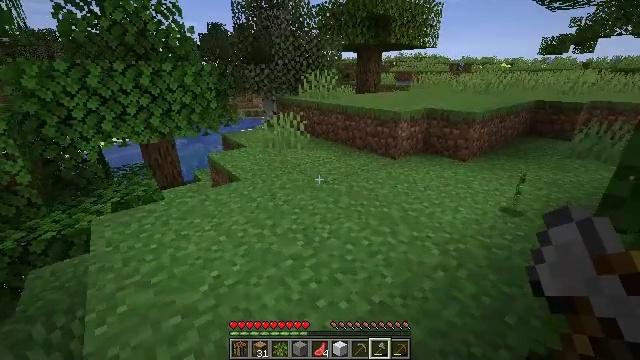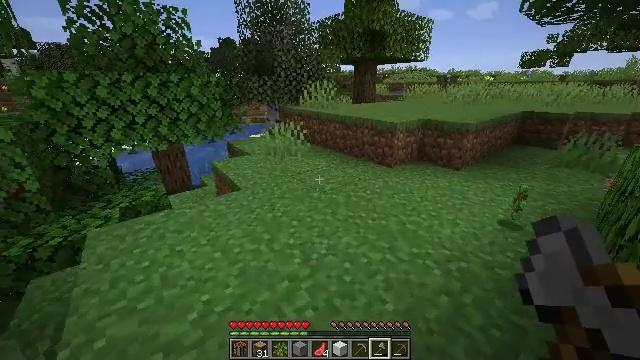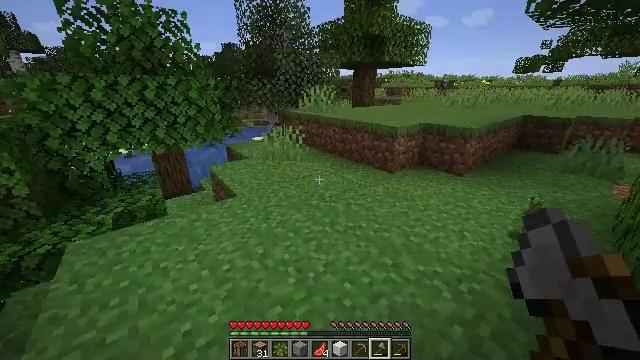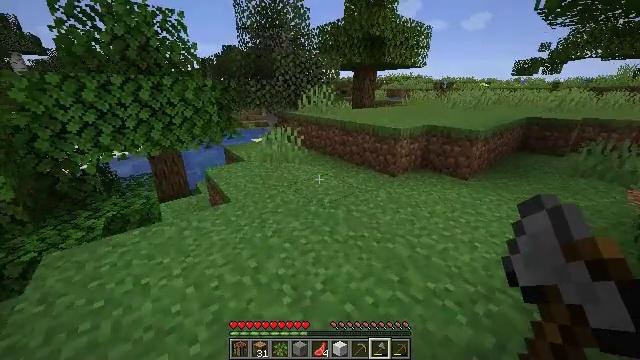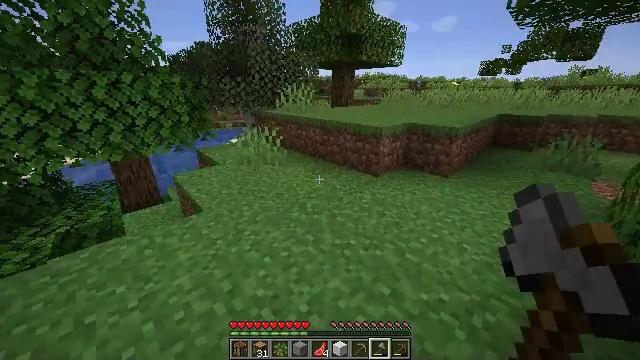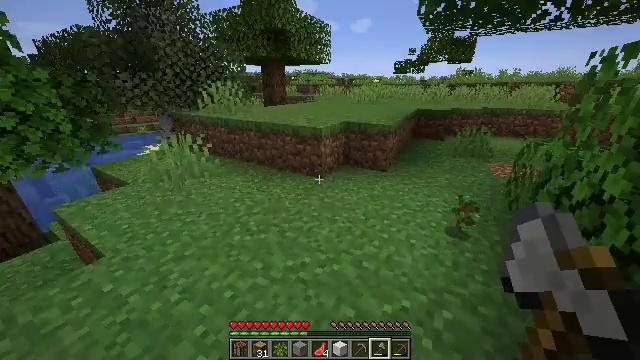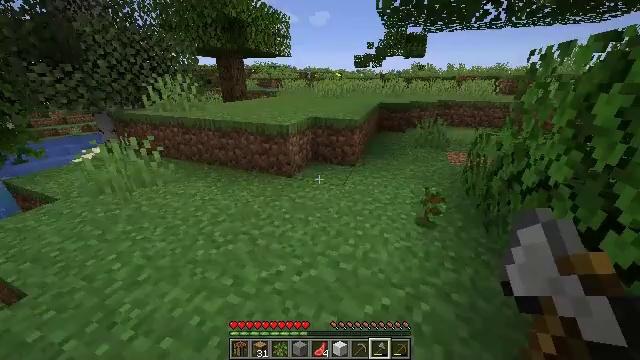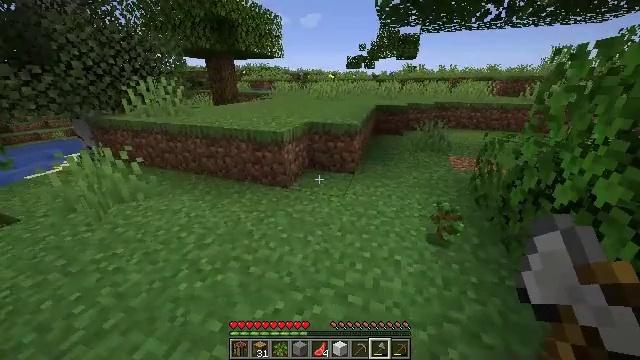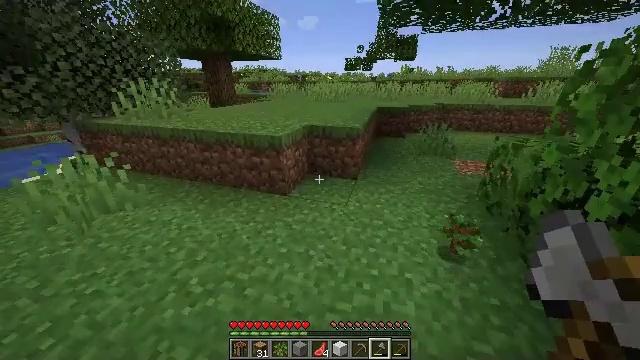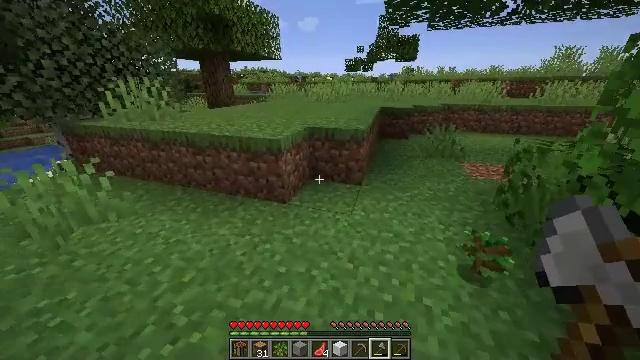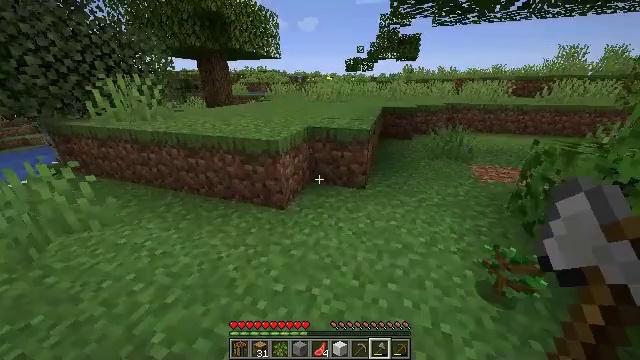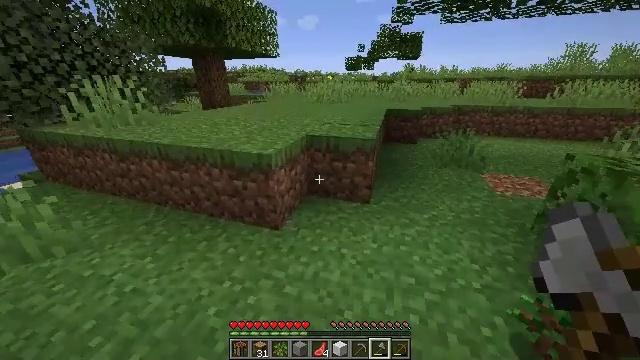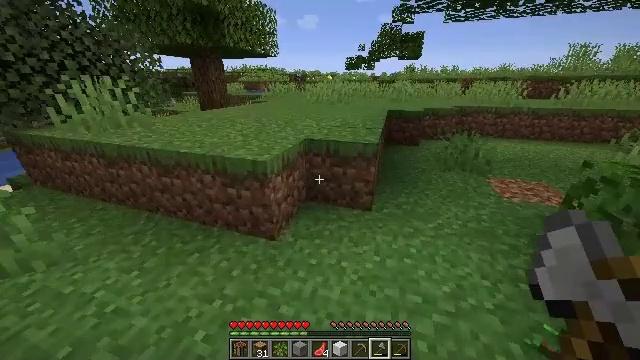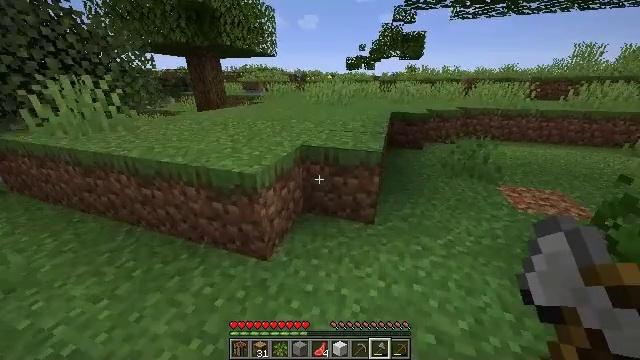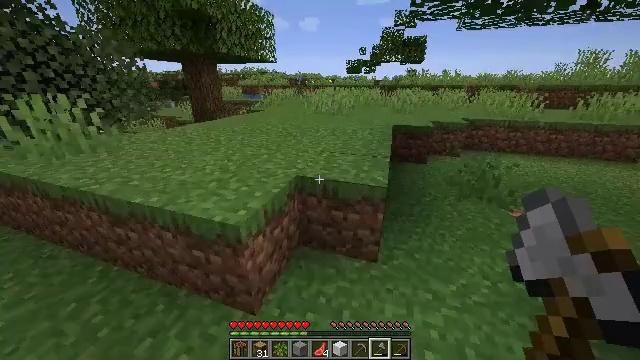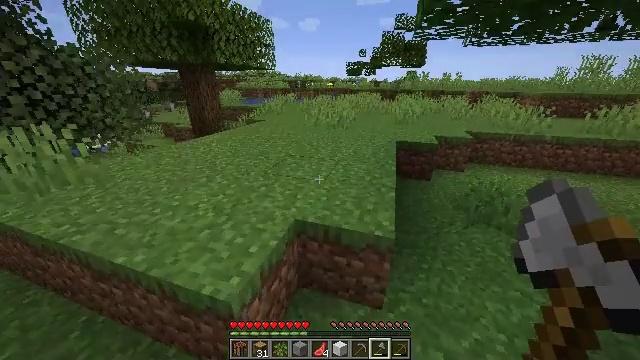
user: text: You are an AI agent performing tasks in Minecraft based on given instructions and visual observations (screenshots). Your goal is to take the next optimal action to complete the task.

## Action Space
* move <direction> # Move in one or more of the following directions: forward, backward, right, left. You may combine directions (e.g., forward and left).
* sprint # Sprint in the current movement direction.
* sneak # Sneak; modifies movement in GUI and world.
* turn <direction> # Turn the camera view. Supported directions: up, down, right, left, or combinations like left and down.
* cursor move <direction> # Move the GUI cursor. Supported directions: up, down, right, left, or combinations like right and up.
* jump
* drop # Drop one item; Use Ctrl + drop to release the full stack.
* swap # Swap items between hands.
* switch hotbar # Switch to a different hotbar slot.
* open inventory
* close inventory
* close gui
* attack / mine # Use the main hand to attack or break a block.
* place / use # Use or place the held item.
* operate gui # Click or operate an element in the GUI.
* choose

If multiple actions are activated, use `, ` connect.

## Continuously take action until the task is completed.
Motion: motion action
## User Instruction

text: Remove a light gray wool block from your inventory.
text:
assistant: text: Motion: move forward, sprint
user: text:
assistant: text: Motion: move forward, sprint
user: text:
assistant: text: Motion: move forward, sprint
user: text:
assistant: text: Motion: move forward, sprint, turn right
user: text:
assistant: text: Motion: move forward, sprint, turn right
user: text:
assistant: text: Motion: move forward, sprint, turn right and down
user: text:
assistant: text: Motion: move forward, sprint, turn right
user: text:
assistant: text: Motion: move forward, sprint
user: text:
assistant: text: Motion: move forward, sprint
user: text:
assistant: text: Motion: move forward, sprint
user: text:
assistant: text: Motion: move forward, sprint
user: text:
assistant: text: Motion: move forward, sprint
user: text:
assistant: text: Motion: move forward, sprint
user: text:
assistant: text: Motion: move forward, sprint, jump
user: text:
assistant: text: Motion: move forward, sprint, jump
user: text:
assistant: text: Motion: move forward, sprint, jump
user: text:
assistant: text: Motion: move forward, sprint, jump
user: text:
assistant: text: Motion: move forward, sprint, jump
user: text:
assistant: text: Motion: move forward, sprint, jump
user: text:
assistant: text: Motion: move forward, sprint, jump
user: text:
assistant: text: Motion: move forward, sprint, jump
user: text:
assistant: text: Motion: move forward, sprint, jump
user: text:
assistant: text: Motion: move forward, sprint, jump
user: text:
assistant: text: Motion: move forward, sprint, jump
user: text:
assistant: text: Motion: move forward, sprint, jump
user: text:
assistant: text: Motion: move forward, sprint, turn right and up, jump
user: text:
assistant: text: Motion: move forward, sprint, turn right and up, jump
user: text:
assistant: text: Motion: move forward, sprint, turn right, jump
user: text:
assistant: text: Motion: move forward, sprint, turn right, jump
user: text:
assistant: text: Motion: move forward, sprint, turn right, jump